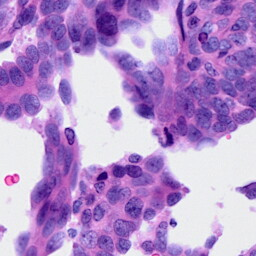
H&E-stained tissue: Ovarian